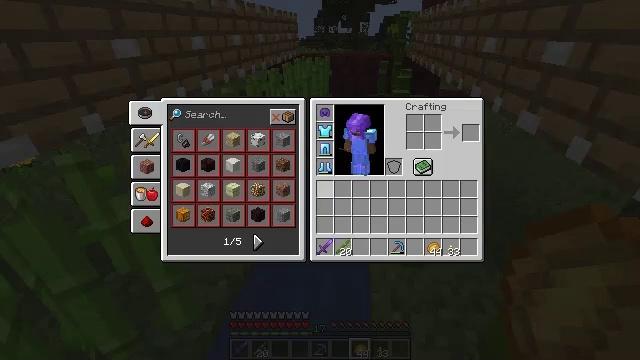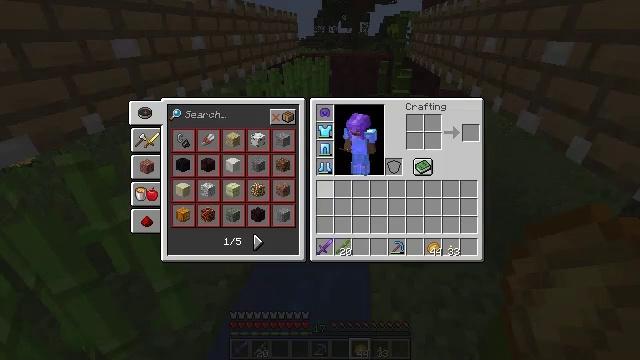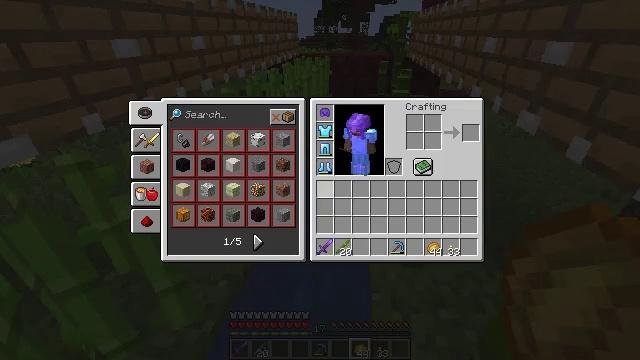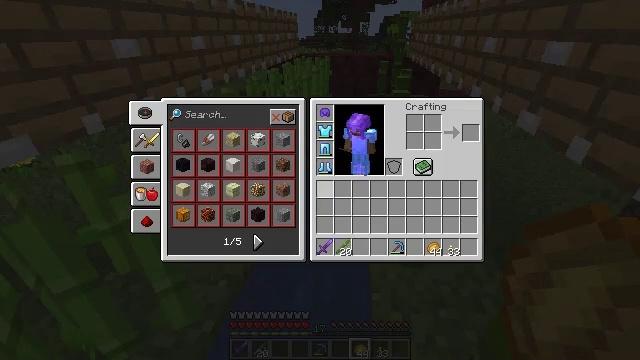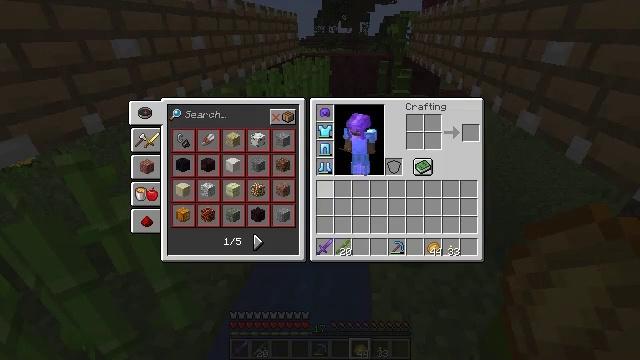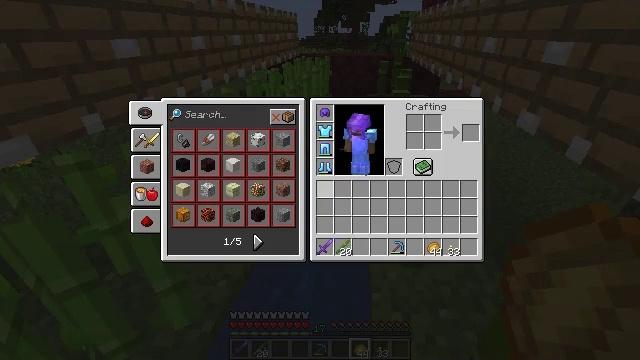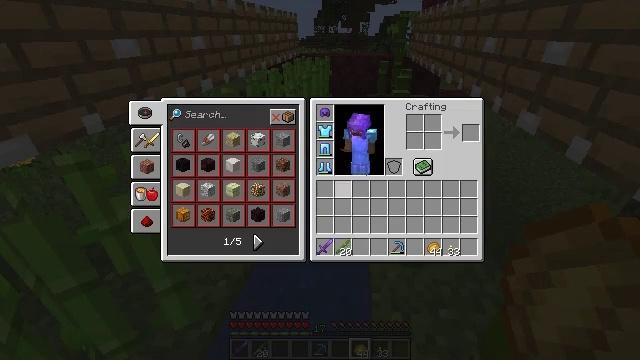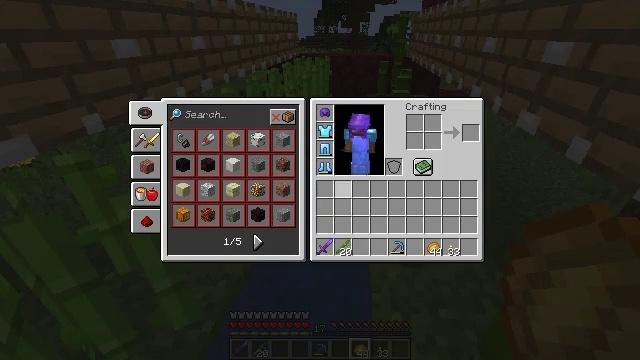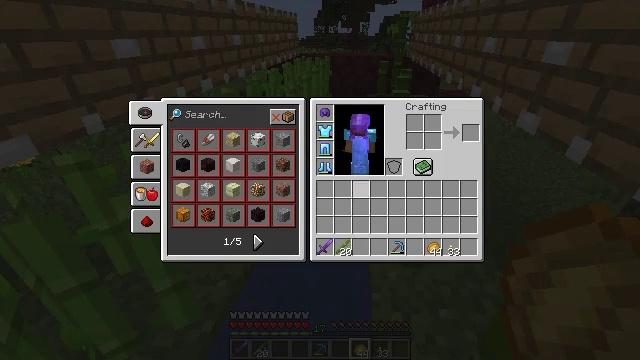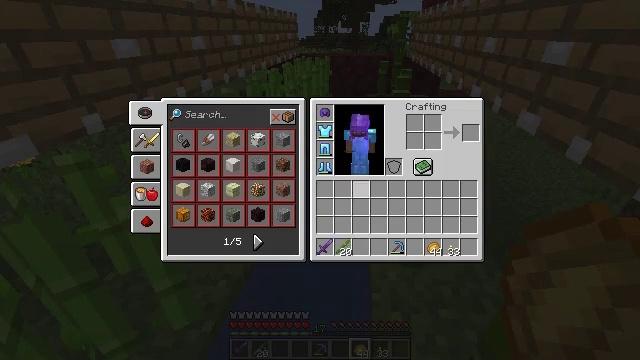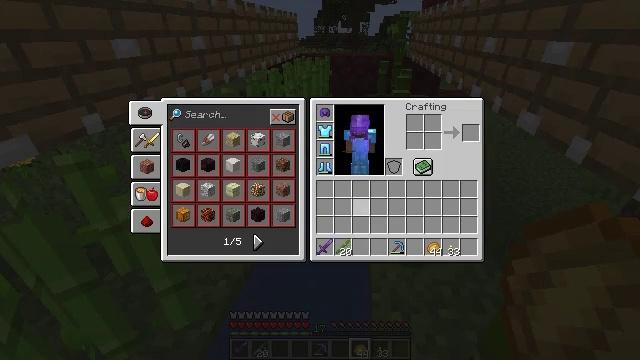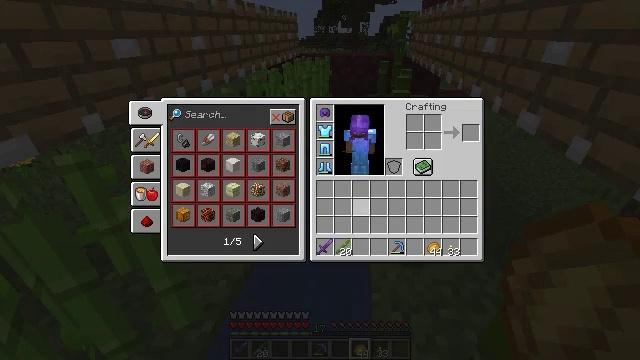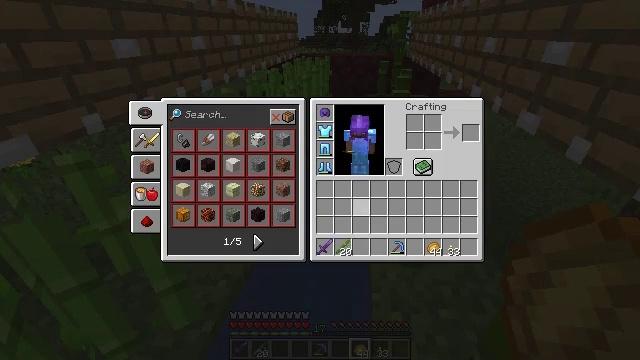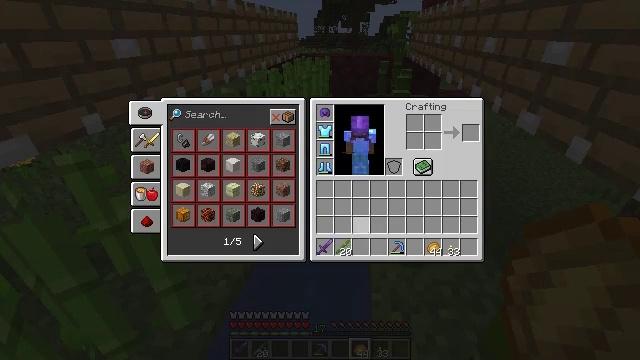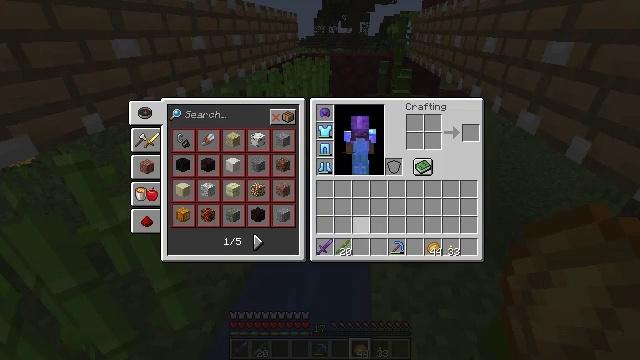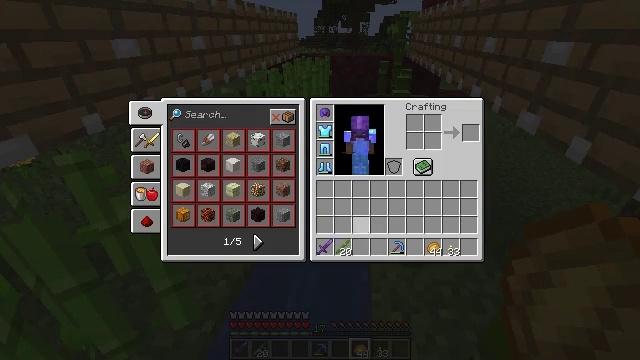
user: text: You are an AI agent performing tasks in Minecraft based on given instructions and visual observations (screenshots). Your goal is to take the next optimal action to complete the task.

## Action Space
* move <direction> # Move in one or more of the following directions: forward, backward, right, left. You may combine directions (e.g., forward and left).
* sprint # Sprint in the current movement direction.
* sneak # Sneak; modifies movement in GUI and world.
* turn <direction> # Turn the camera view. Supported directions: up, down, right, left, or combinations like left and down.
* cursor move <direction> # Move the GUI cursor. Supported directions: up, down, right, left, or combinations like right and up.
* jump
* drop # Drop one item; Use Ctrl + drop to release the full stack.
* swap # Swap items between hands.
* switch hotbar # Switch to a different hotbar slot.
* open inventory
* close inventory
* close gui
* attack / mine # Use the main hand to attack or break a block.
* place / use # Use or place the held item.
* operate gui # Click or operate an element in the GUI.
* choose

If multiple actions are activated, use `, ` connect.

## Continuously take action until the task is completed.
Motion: motion action
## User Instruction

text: Drop a bamboo.
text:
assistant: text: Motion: open inventory
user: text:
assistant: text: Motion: no_op
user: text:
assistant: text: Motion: no_op
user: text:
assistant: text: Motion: no_op
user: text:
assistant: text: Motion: no_op
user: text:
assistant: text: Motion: cursor move right
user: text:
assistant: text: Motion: cursor move right
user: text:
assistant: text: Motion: no_op
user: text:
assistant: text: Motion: cursor move down
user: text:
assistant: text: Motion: no_op
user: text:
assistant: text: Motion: no_op
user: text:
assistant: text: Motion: cursor move down
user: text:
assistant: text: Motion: no_op
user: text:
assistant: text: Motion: no_op
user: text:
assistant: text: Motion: no_op
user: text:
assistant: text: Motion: no_op
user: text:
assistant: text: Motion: no_op
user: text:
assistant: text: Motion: no_op
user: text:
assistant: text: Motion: no_op
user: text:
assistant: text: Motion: no_op
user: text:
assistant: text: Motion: no_op
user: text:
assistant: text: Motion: no_op
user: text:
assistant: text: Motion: no_op
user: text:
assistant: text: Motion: no_op
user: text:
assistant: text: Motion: operate gui
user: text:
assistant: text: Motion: operate gui
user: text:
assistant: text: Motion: operate gui
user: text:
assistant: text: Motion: cursor move up
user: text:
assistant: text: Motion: cursor move left and up
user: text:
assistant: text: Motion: cursor move left and up